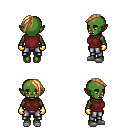
a pixel art fantasy rpg character, female body template, orc, green skin, maroon sleeveless shirt, metal pants, light blonde long mohawk hairstyle, gold gloves, white slippers, four views (front, back, left, right), 2x2 character sprite sheet, small pixel art, hard edges, no anti-aliasing